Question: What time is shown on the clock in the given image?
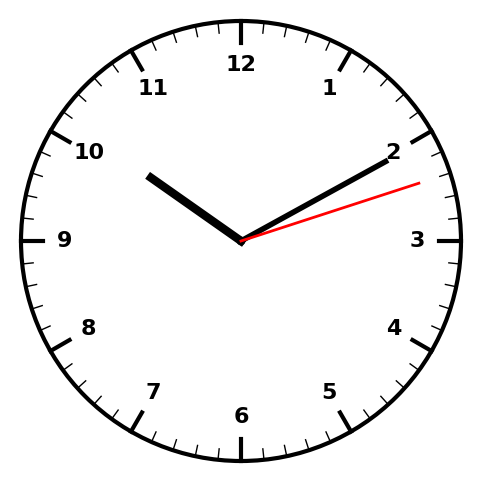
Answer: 10:10:12